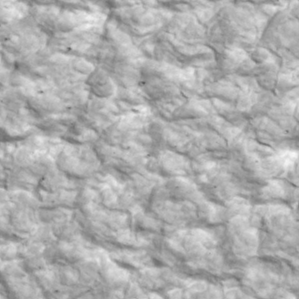
Label: non_frost